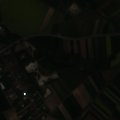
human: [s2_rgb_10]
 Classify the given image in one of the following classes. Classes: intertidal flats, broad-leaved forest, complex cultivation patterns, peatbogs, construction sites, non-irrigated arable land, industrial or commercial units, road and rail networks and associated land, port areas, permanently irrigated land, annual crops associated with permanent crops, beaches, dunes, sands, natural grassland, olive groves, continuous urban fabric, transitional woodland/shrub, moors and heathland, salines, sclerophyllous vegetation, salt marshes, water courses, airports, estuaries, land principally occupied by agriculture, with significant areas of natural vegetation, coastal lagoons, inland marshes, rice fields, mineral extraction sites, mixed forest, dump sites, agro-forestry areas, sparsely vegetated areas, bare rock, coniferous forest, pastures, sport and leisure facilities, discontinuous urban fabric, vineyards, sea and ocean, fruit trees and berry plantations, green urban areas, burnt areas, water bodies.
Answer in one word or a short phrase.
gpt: discontinuous urban fabric, non-irrigated arable land, vineyards, land principally occupied by agriculture, with significant areas of natural vegetation